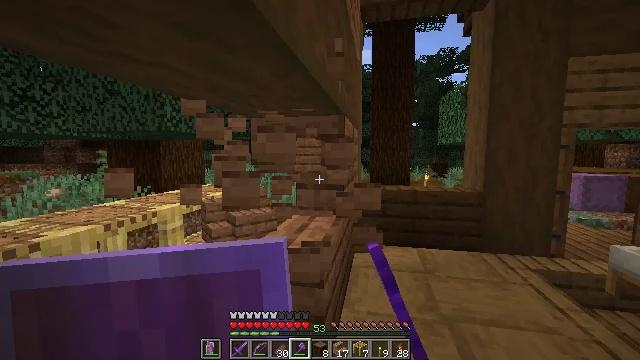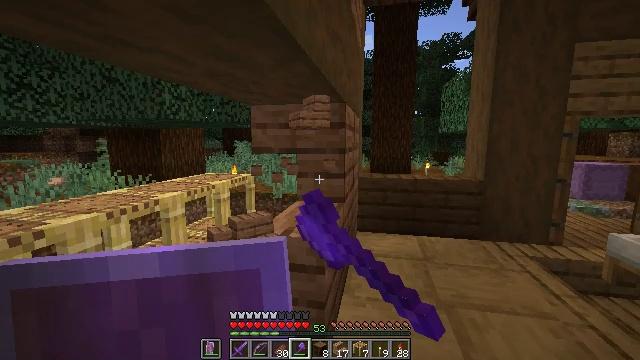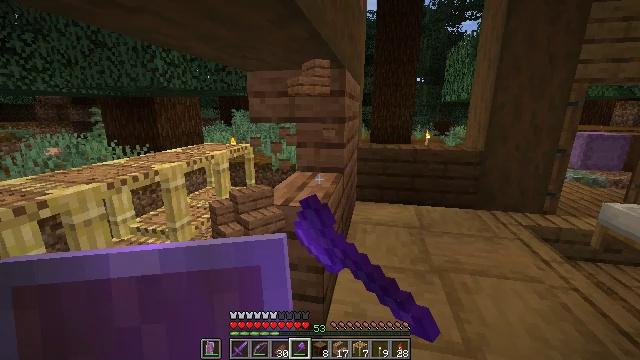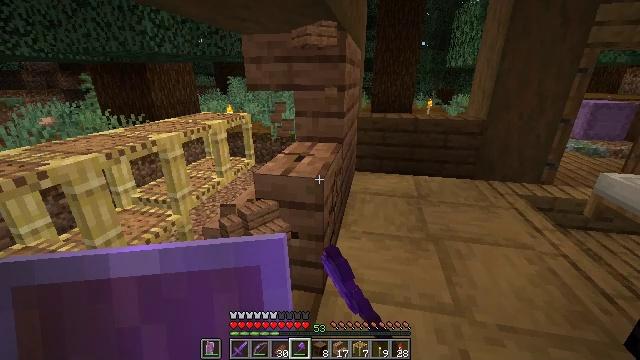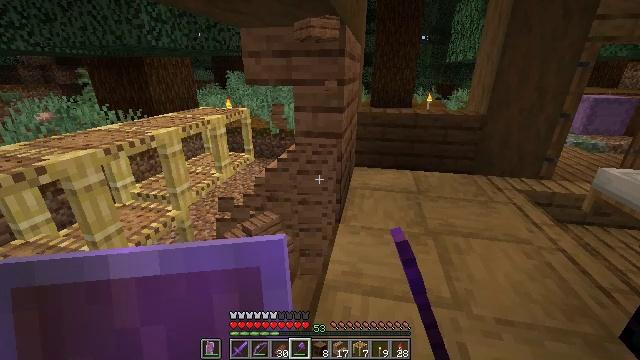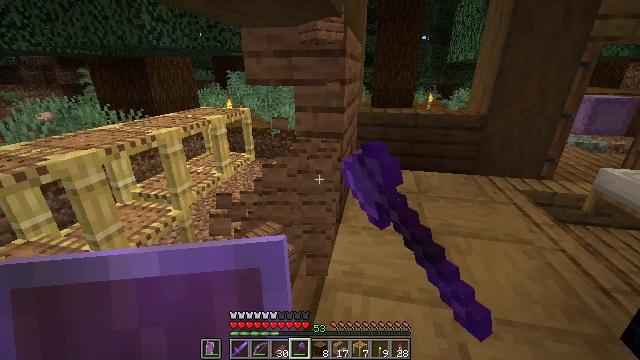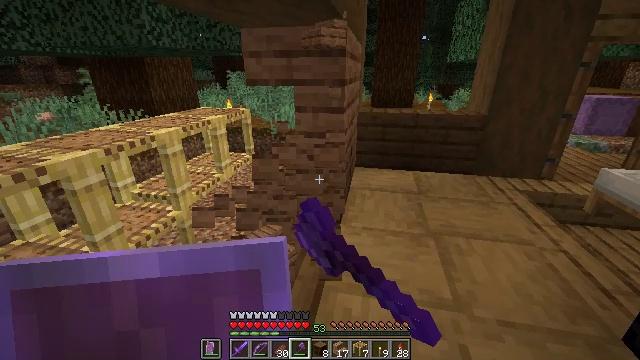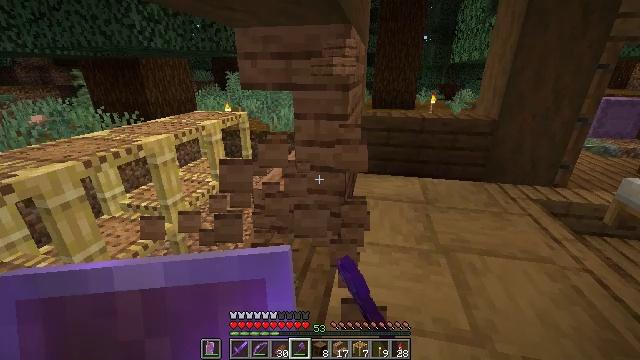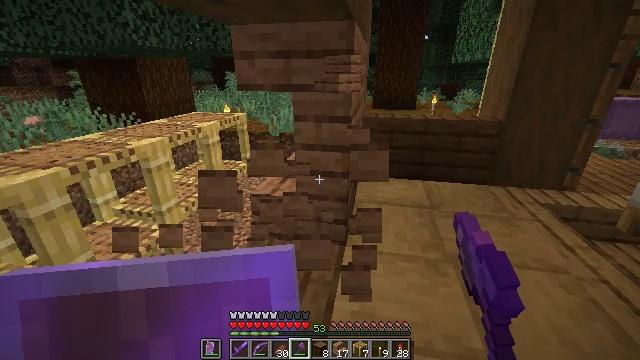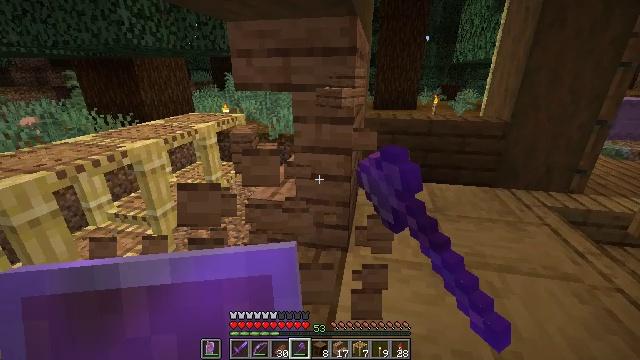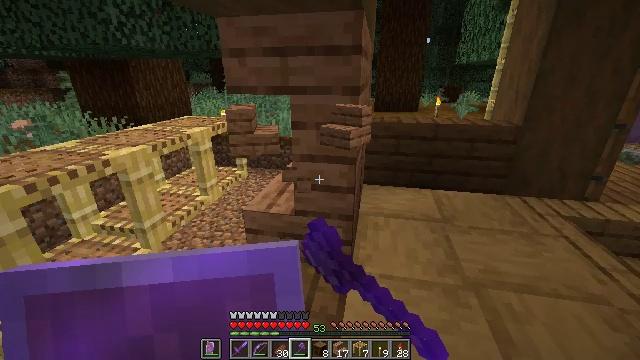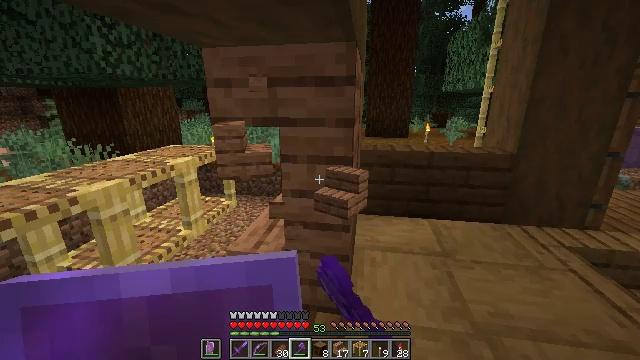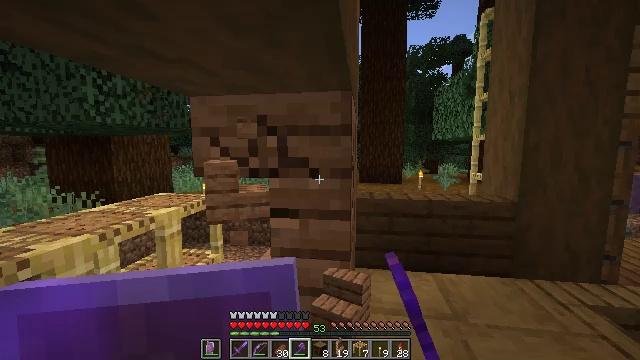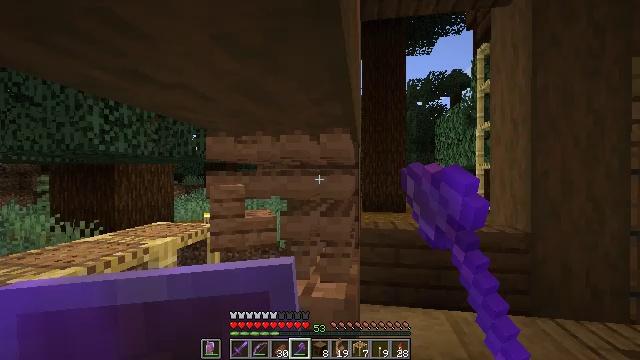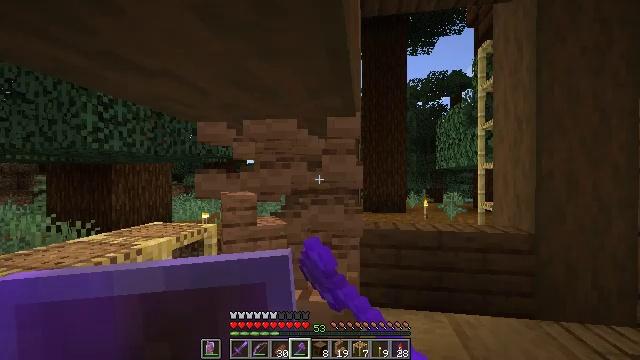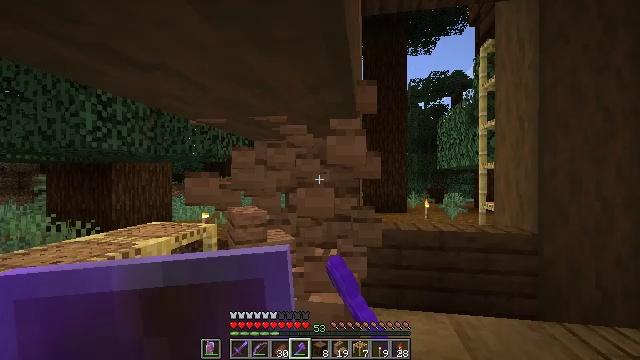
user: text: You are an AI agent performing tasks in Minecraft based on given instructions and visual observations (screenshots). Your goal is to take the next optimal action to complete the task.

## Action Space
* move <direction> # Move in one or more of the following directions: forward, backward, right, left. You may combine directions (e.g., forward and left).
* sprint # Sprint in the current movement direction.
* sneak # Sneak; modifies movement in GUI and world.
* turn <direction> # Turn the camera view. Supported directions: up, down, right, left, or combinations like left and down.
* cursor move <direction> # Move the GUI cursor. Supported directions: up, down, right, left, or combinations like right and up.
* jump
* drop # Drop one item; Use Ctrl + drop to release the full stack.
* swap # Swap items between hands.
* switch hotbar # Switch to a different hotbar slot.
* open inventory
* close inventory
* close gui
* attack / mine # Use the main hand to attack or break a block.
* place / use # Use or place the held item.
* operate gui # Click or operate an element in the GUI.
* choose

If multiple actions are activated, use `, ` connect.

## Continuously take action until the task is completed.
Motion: motion action
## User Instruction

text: Mine the jungle stairs from a structure.
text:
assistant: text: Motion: turn down, attack / mine
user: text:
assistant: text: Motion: turn down, attack / mine
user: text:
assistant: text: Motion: turn down, attack / mine
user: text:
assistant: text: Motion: turn down, attack / mine
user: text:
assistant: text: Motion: attack / mine
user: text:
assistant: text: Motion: move forward, attack / mine
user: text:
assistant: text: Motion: move forward, attack / mine
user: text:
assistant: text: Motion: move forward, attack / mine
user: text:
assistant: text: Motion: move forward, attack / mine
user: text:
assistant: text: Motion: move forward, attack / mine
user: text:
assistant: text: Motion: move forward, turn right and up, attack / mine
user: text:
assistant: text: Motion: turn right and up, attack / mine
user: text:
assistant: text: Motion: turn up, attack / mine
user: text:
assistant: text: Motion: attack / mine
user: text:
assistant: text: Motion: attack / mine
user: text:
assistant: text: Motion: attack / mine
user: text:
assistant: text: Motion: attack / mine
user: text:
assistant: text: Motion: turn down, attack / mine
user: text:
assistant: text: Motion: turn down, attack / mine
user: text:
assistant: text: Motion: turn down, attack / mine
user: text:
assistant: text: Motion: move forward, turn down, attack / mine
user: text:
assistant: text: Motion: move forward, turn down, attack / mine
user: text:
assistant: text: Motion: move forward, attack / mine
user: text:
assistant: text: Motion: move forward, attack / mine
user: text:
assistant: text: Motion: attack / mine
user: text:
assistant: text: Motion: turn down, attack / mine
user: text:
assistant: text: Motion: turn down, attack / mine
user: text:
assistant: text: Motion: attack / mine
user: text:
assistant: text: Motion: attack / mine
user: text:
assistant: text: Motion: attack / mine